Interaction volume radius: 5 \u00c5
Interaction volume height: 10 \u00c5
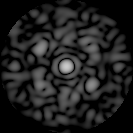
Disorder parameter: 0.654